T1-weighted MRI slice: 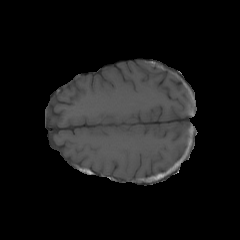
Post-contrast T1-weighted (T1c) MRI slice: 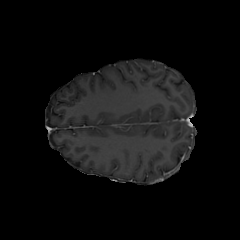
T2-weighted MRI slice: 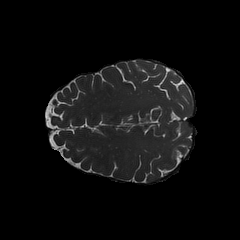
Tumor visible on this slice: no